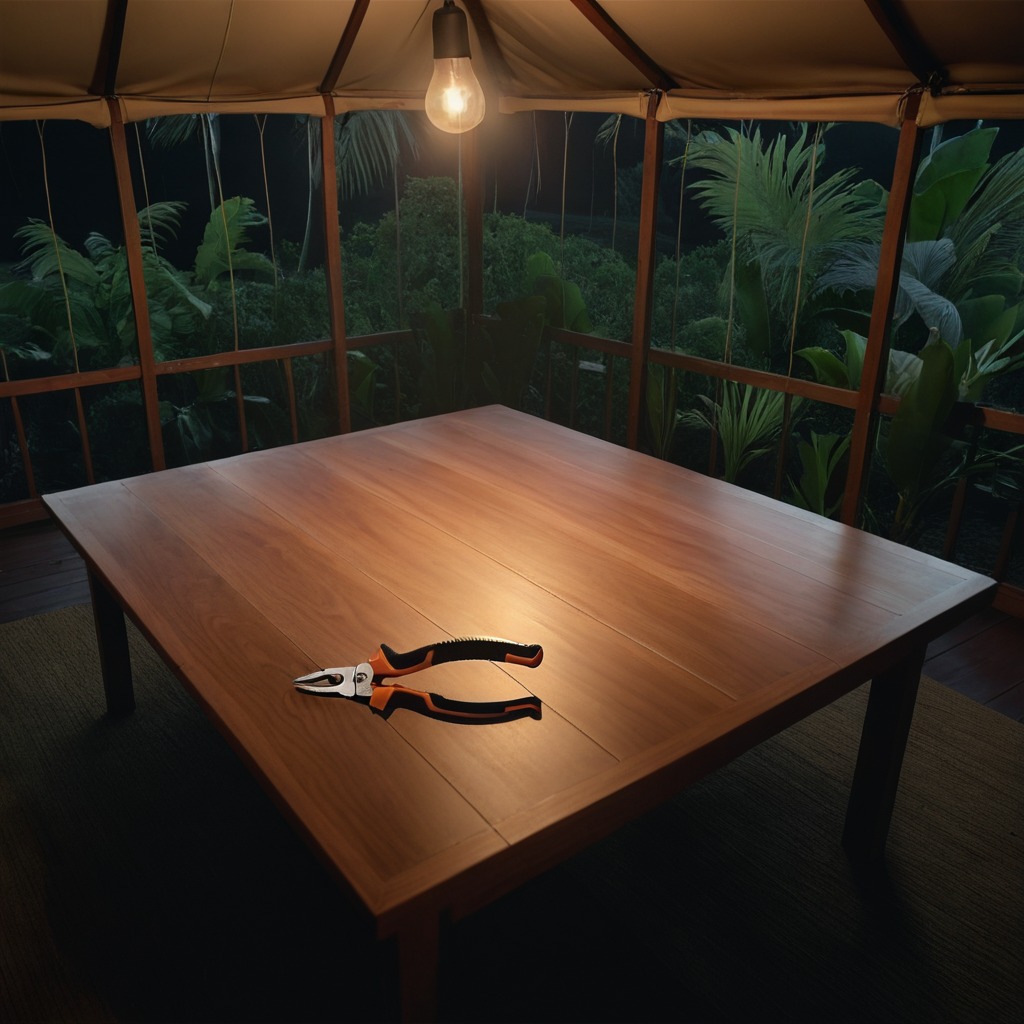
A plier is lying on a wooden table inside a jungle field workshop tent at night dim ambient light soft shadows worn but